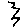
Label: zigzag